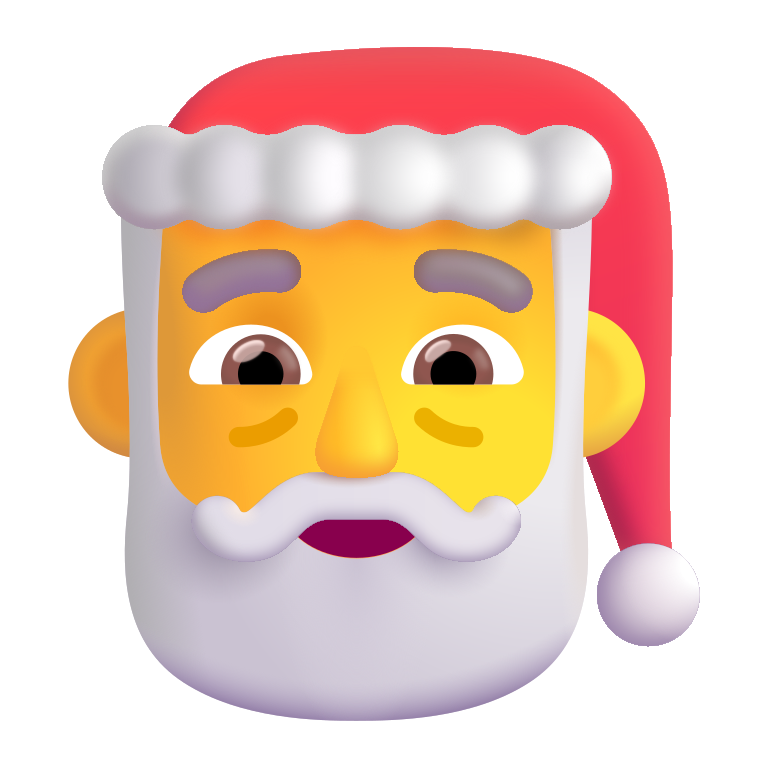
santa claus color default